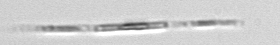
Label: Leptocylindrus